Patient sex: M
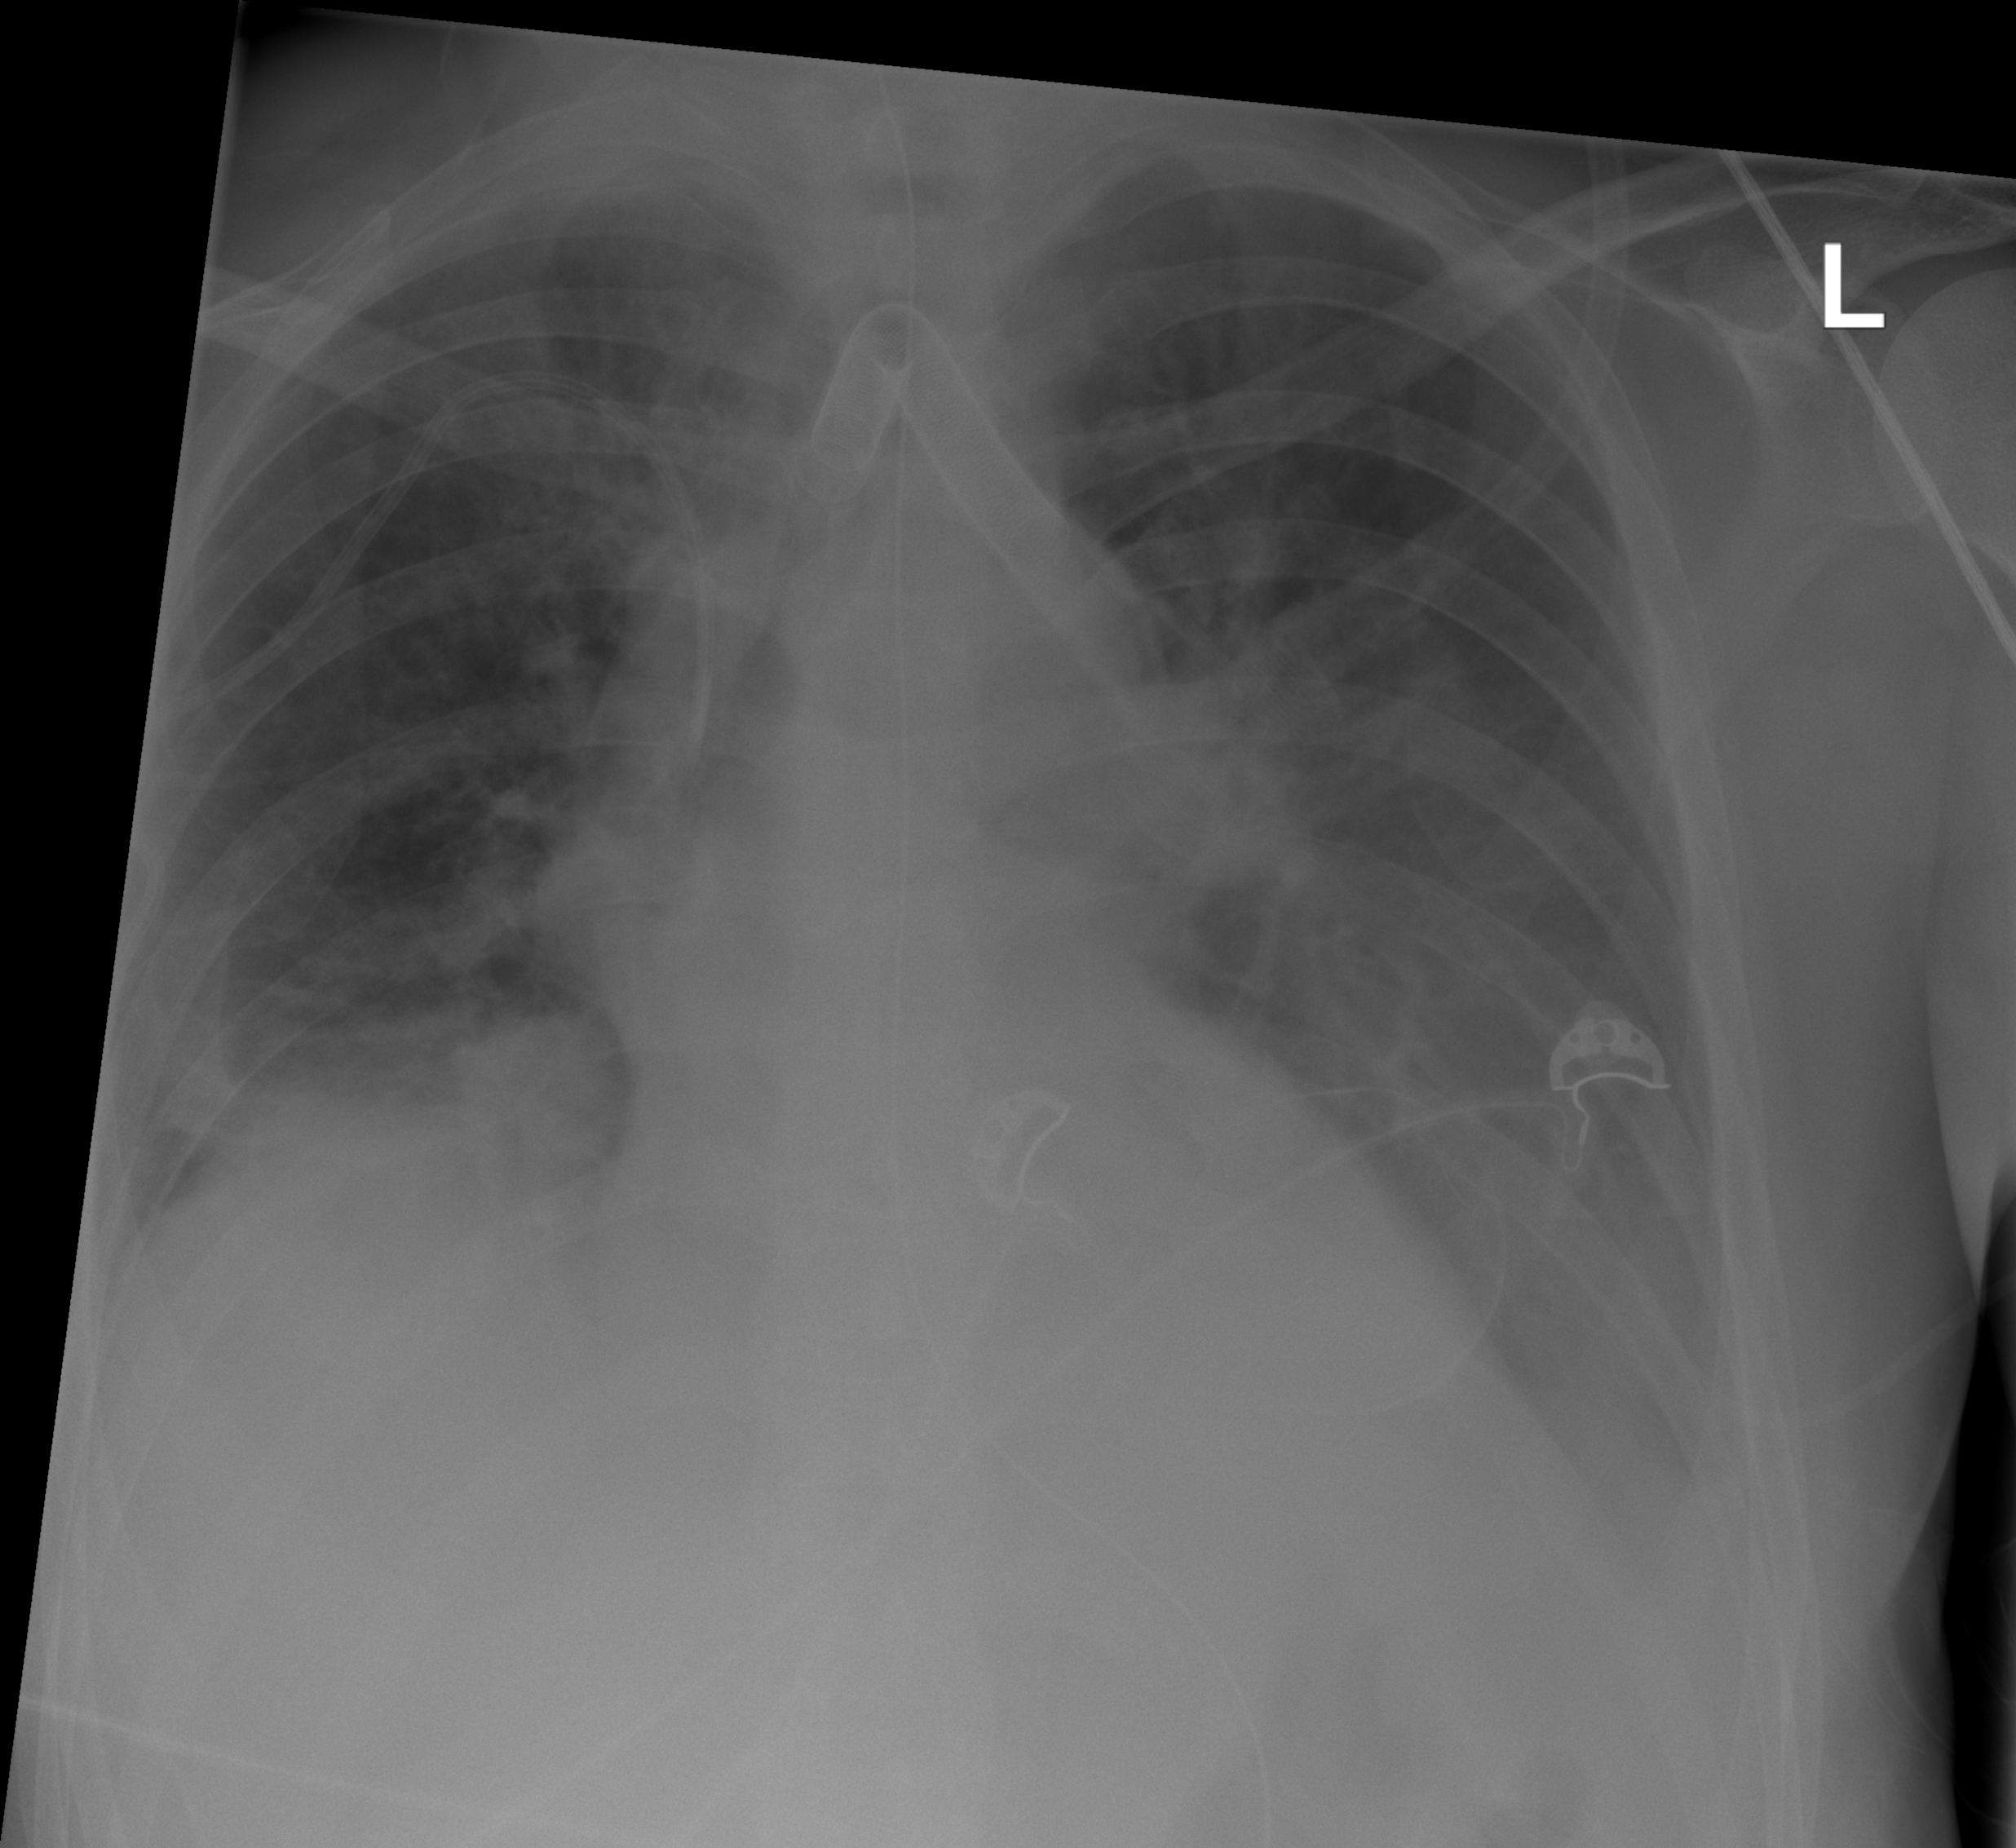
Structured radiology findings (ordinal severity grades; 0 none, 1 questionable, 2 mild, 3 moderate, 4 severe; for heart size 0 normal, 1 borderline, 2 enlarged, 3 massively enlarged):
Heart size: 1
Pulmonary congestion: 0
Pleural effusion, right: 1
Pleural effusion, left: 2
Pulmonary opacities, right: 1
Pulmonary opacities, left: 0
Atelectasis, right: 3
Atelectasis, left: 2